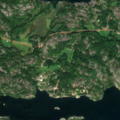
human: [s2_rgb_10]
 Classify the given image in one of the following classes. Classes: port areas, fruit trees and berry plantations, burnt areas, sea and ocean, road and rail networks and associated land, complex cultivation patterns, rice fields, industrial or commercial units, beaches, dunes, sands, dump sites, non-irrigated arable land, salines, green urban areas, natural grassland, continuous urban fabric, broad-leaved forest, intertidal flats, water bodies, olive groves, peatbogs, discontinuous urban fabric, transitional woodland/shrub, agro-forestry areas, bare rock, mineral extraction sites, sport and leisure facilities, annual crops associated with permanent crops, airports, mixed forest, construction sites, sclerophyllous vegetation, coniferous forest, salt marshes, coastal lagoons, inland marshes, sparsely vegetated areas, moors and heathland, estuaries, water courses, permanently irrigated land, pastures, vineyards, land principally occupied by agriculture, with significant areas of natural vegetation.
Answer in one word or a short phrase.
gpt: land principally occupied by agriculture, with significant areas of natural vegetation, broad-leaved forest, bare rock, sea and ocean